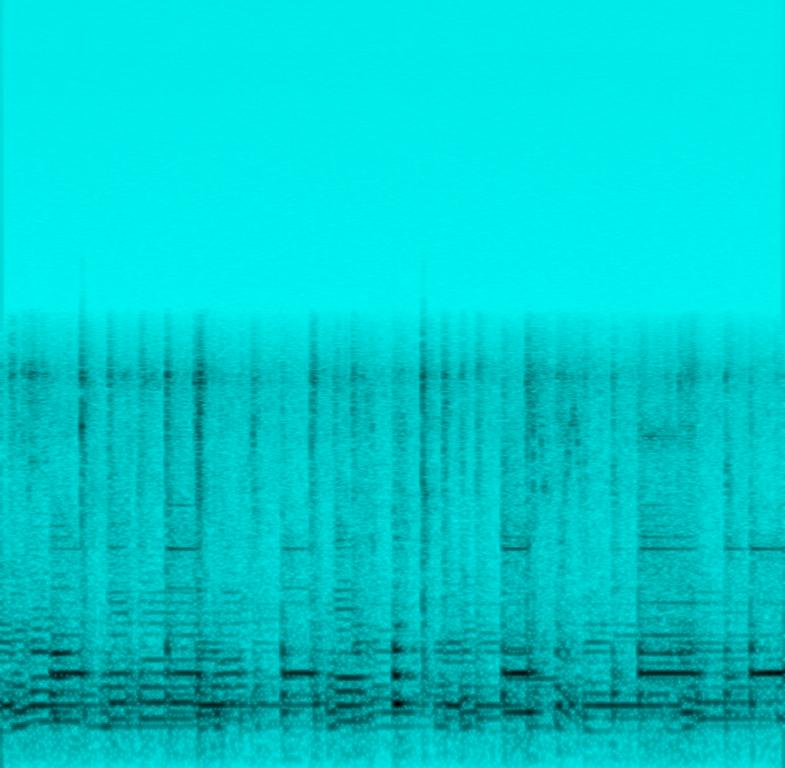
This clip features a home recording of a musical piece using low quality gear. The clip is of a bass guitar and the sound is captured on the video capturing device and not through a mixer. The bass is playing hammer ons and harmonic notes. The notes are played on a particular scale. No percussion is played and no other instruments are featured in this song.